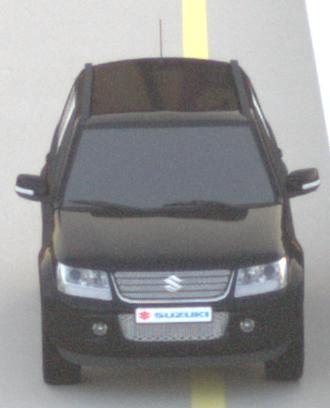
Make: Suzuki
Model: Grand Vitara
Detailed model: Gen. 1 JT
Model produced from: 2009
Model produced until: 2012
Doors: 5
Color: black
Road condition: dry road
Daytime: sunrise or sunset
Contrast: low contrast